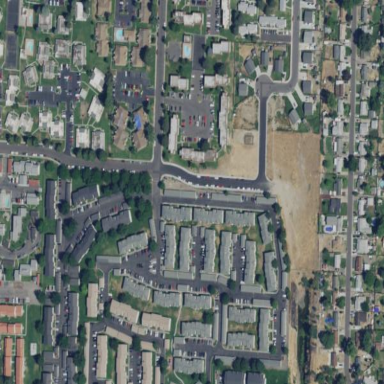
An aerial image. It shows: Residential area.